What has changed from the first image to the second?
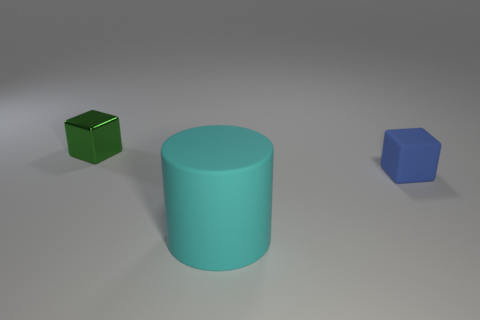
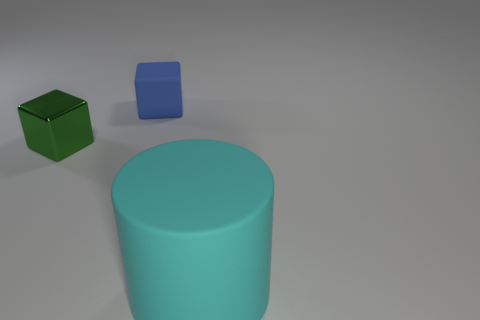
the tiny rubber thing changed its location
the rubber block moved
the small blue rubber object moved
the small rubber cube changed its location
the small blue matte block on the right side of the metal object is in a different location
the small blue object changed its location
the small blue matte cube that is behind the big rubber object changed its location
the small blue matte block that is right of the green metal thing is in a different location
the small blue matte block in front of the green cube changed its location